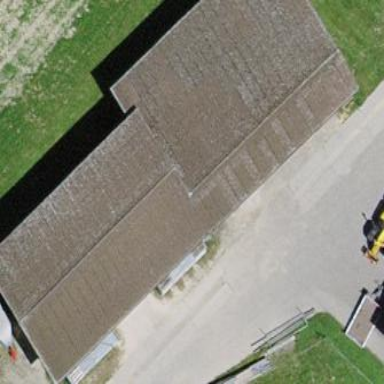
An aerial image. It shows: Barn.